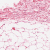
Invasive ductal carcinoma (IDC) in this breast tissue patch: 0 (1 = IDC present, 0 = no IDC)